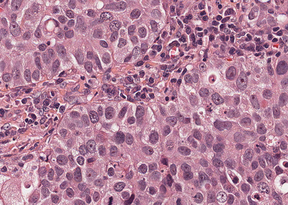
Tumor epithelial tissue: yes
Tumor-associated stroma tissue: yes
Normal tissue: no